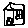
Label: house